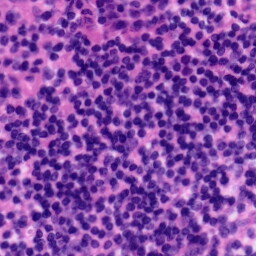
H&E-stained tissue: Tonsil